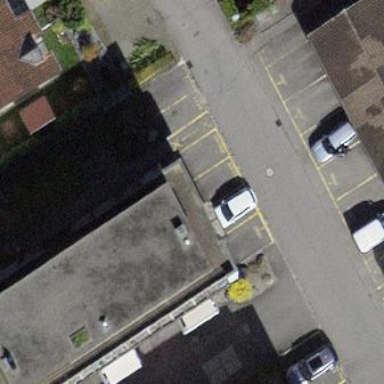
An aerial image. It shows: Building with flat roof.